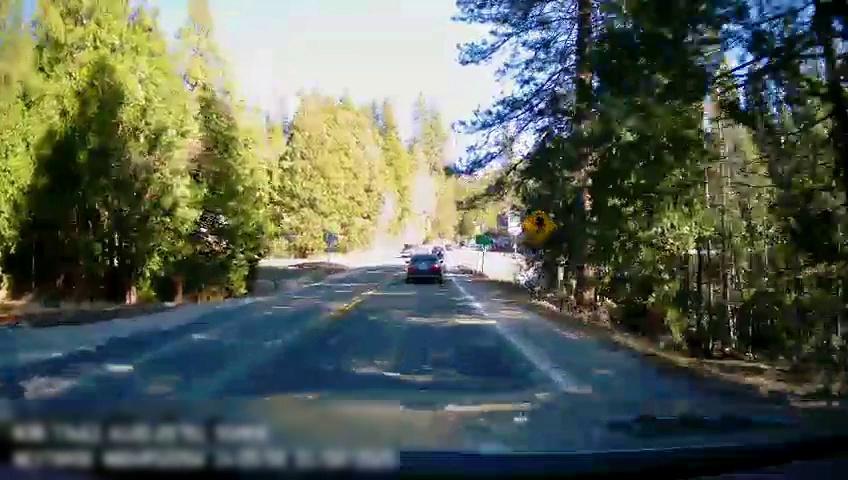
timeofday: Day
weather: Sunny
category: Drivable Space
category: Drivable Space
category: Vehicles | Truck
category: Vehicles | Car
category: Vehicles | Car
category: Lanes | Opposite Lane
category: Lanes | Current Lane
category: Lanes | Current Lane
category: Traffic | Signs
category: Traffic | Signs